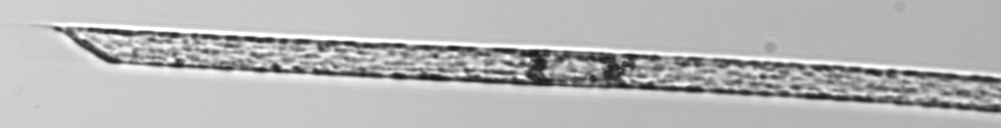
Label: Rhizosolenia